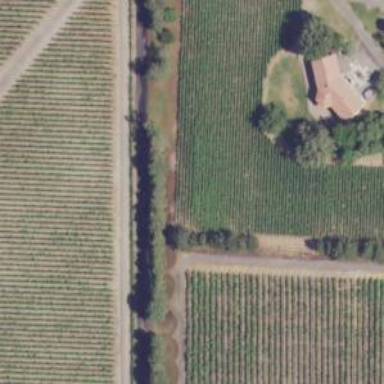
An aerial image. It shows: Vineyard where grapes are grown.